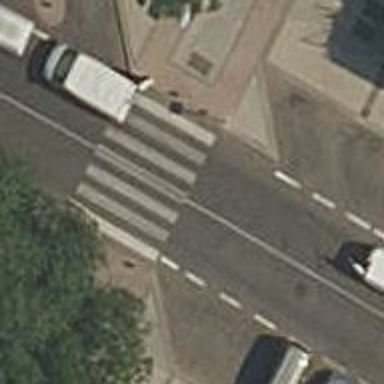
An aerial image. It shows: Uncontrolled zebra crossing on the road.